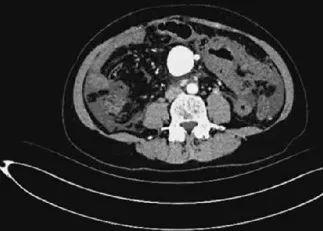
(C) Three-Dimensional CT imaging shows the superior mesenteric artery, fistula, and dilated superior mesenteric vein.
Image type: radiology (ct)